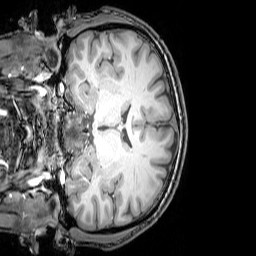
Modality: T1w
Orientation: coronal
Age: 25
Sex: male
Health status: healthy
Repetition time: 0.081 s
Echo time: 0.037 s